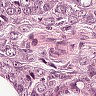
Metastatic tissue present: yes